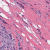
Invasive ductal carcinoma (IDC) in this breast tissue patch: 1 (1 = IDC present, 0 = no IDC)